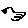
Label: bird